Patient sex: F
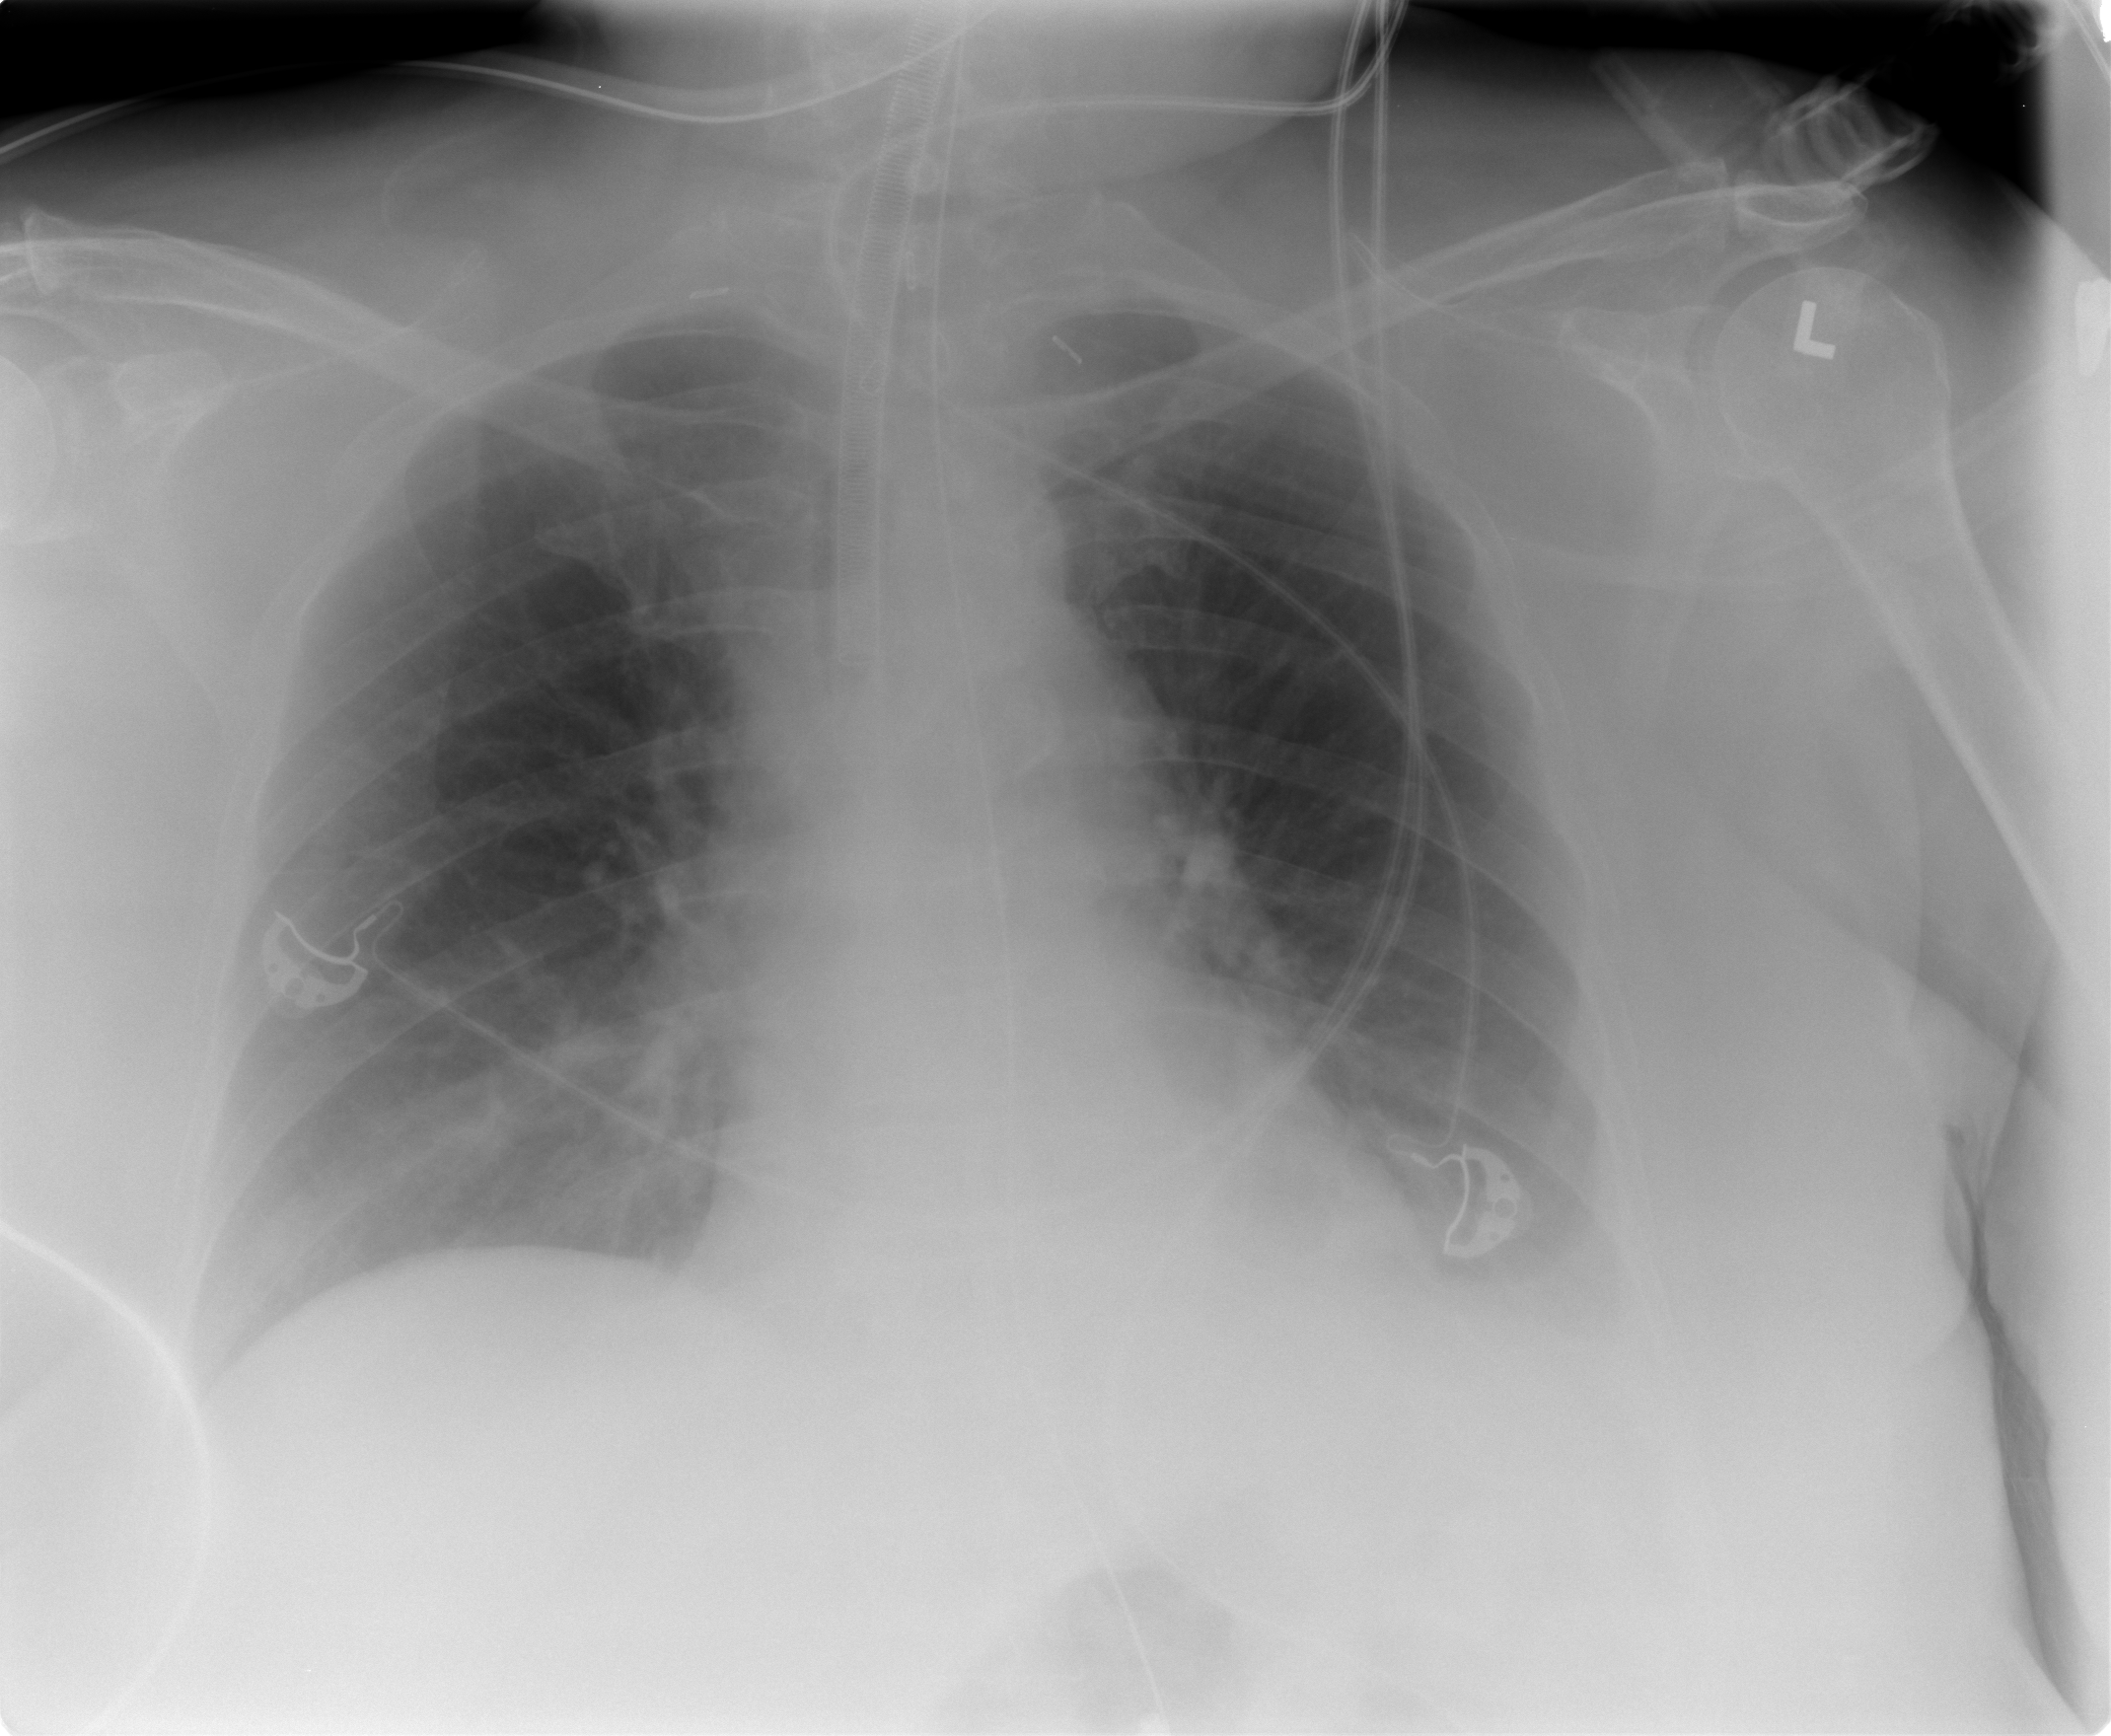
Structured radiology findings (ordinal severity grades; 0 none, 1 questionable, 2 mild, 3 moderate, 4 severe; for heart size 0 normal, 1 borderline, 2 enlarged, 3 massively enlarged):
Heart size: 0
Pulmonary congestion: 0
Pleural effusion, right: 0
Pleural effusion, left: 2
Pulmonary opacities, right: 0
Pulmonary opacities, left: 0
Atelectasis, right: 0
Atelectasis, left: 0